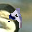
Label: 4